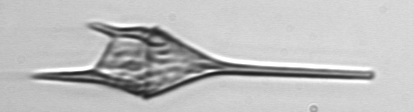
Label: Tripos_lineatus